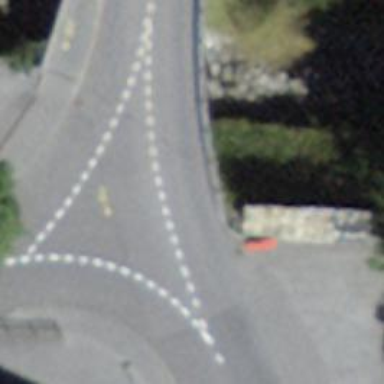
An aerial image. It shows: Bus stop with platform for public transport.